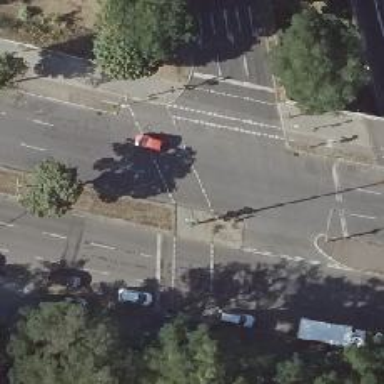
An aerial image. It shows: Road crossing with traffic signals.